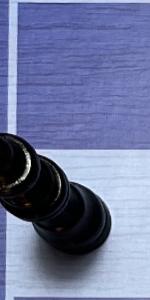
Label: Queen_Black